Field crop: tomato
Growth stage: 1
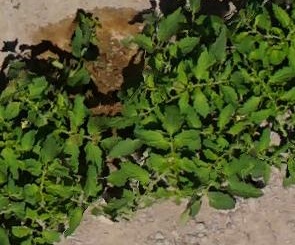
Species: tomato